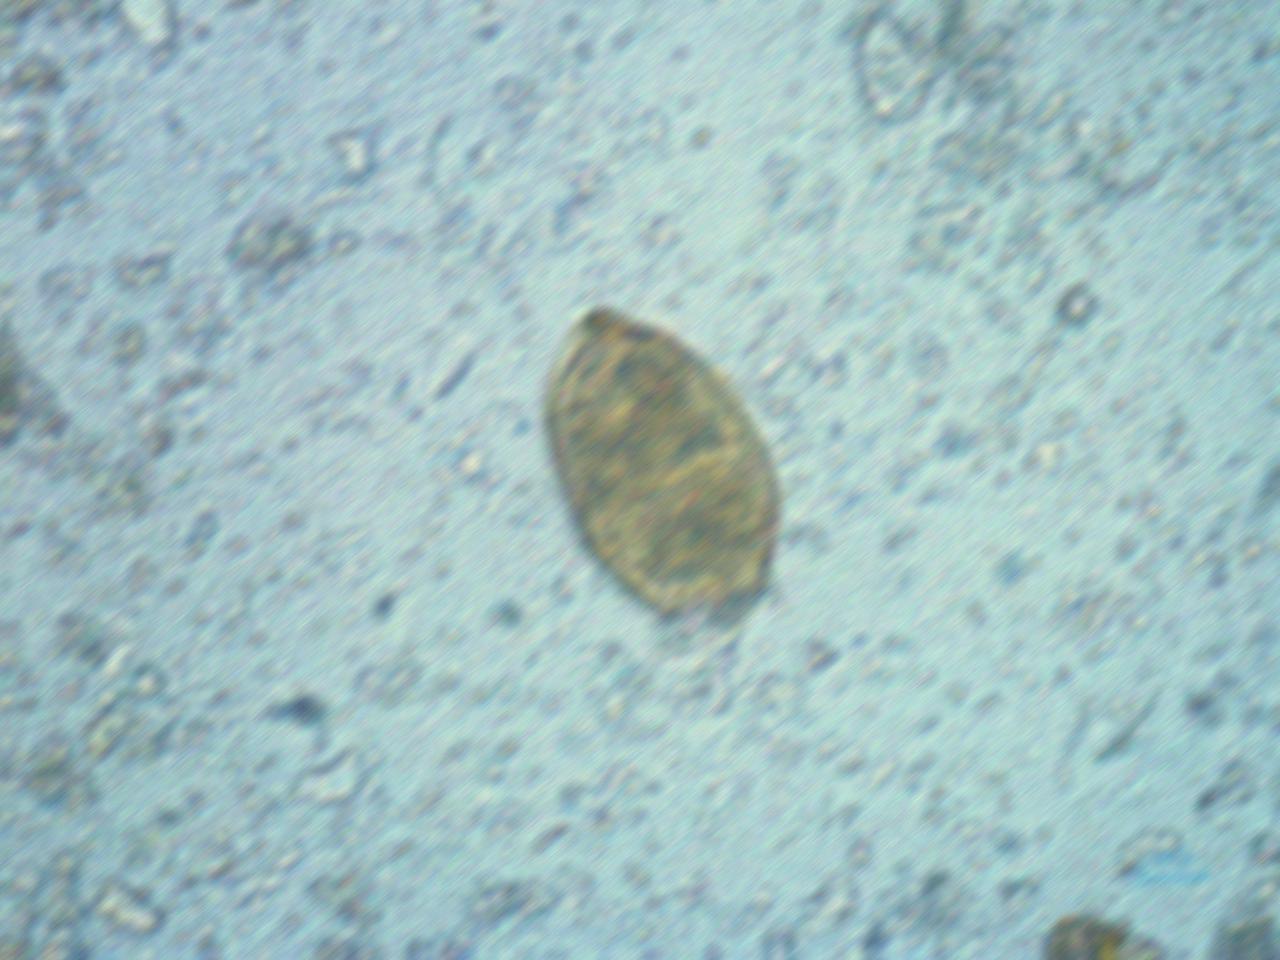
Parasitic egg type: Paragonimus spp